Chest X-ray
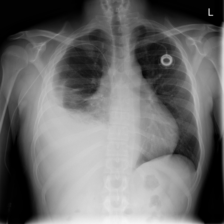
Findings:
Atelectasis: negative
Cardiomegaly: negative
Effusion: negative
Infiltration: negative
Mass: negative
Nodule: negative
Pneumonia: negative
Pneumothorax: negative
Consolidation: positive
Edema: negative
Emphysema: negative
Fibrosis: negative
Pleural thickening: negative
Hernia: negative